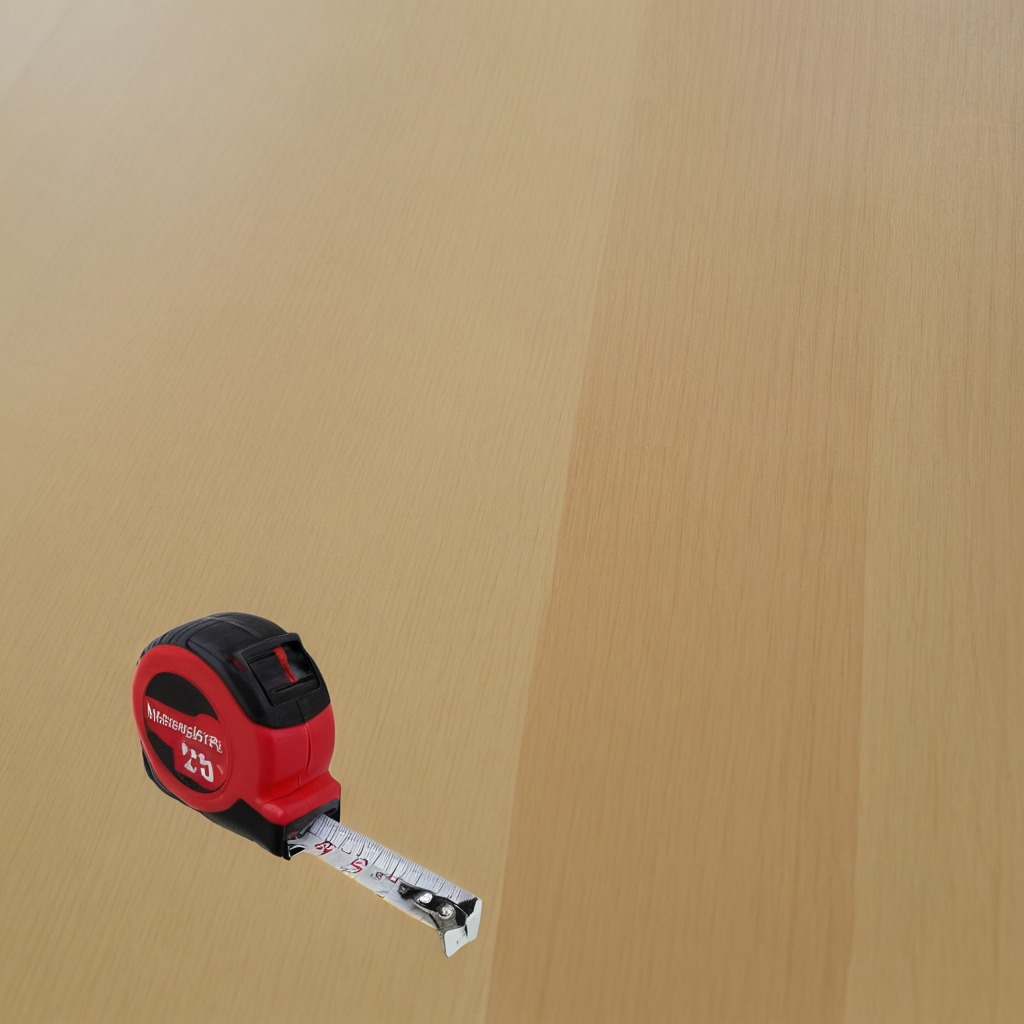
A measuring tape lies on the plywood surface in a paint workshop lit by afternoon window light.